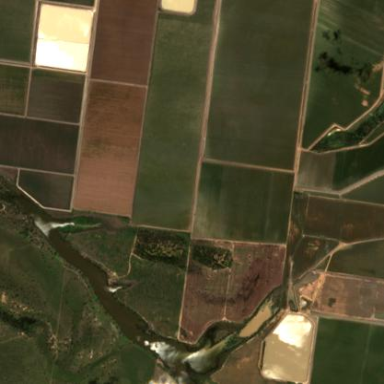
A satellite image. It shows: Farmland with irrigation.